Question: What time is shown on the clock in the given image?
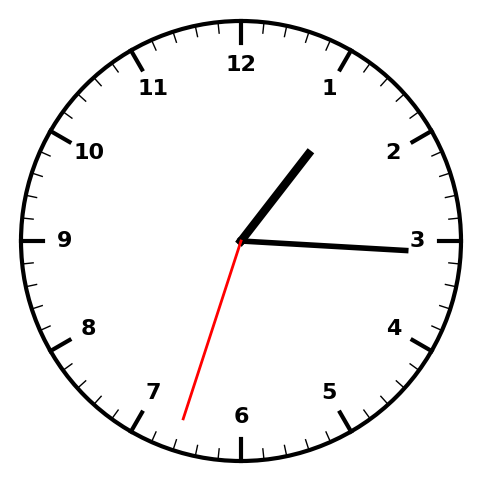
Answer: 01:15:33